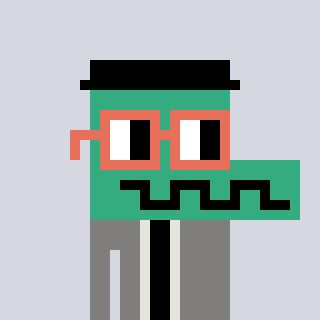
a pixel art character with square orange glasses, a crocodile-shaped head and a bluegrey-colored body on a cool background